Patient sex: M
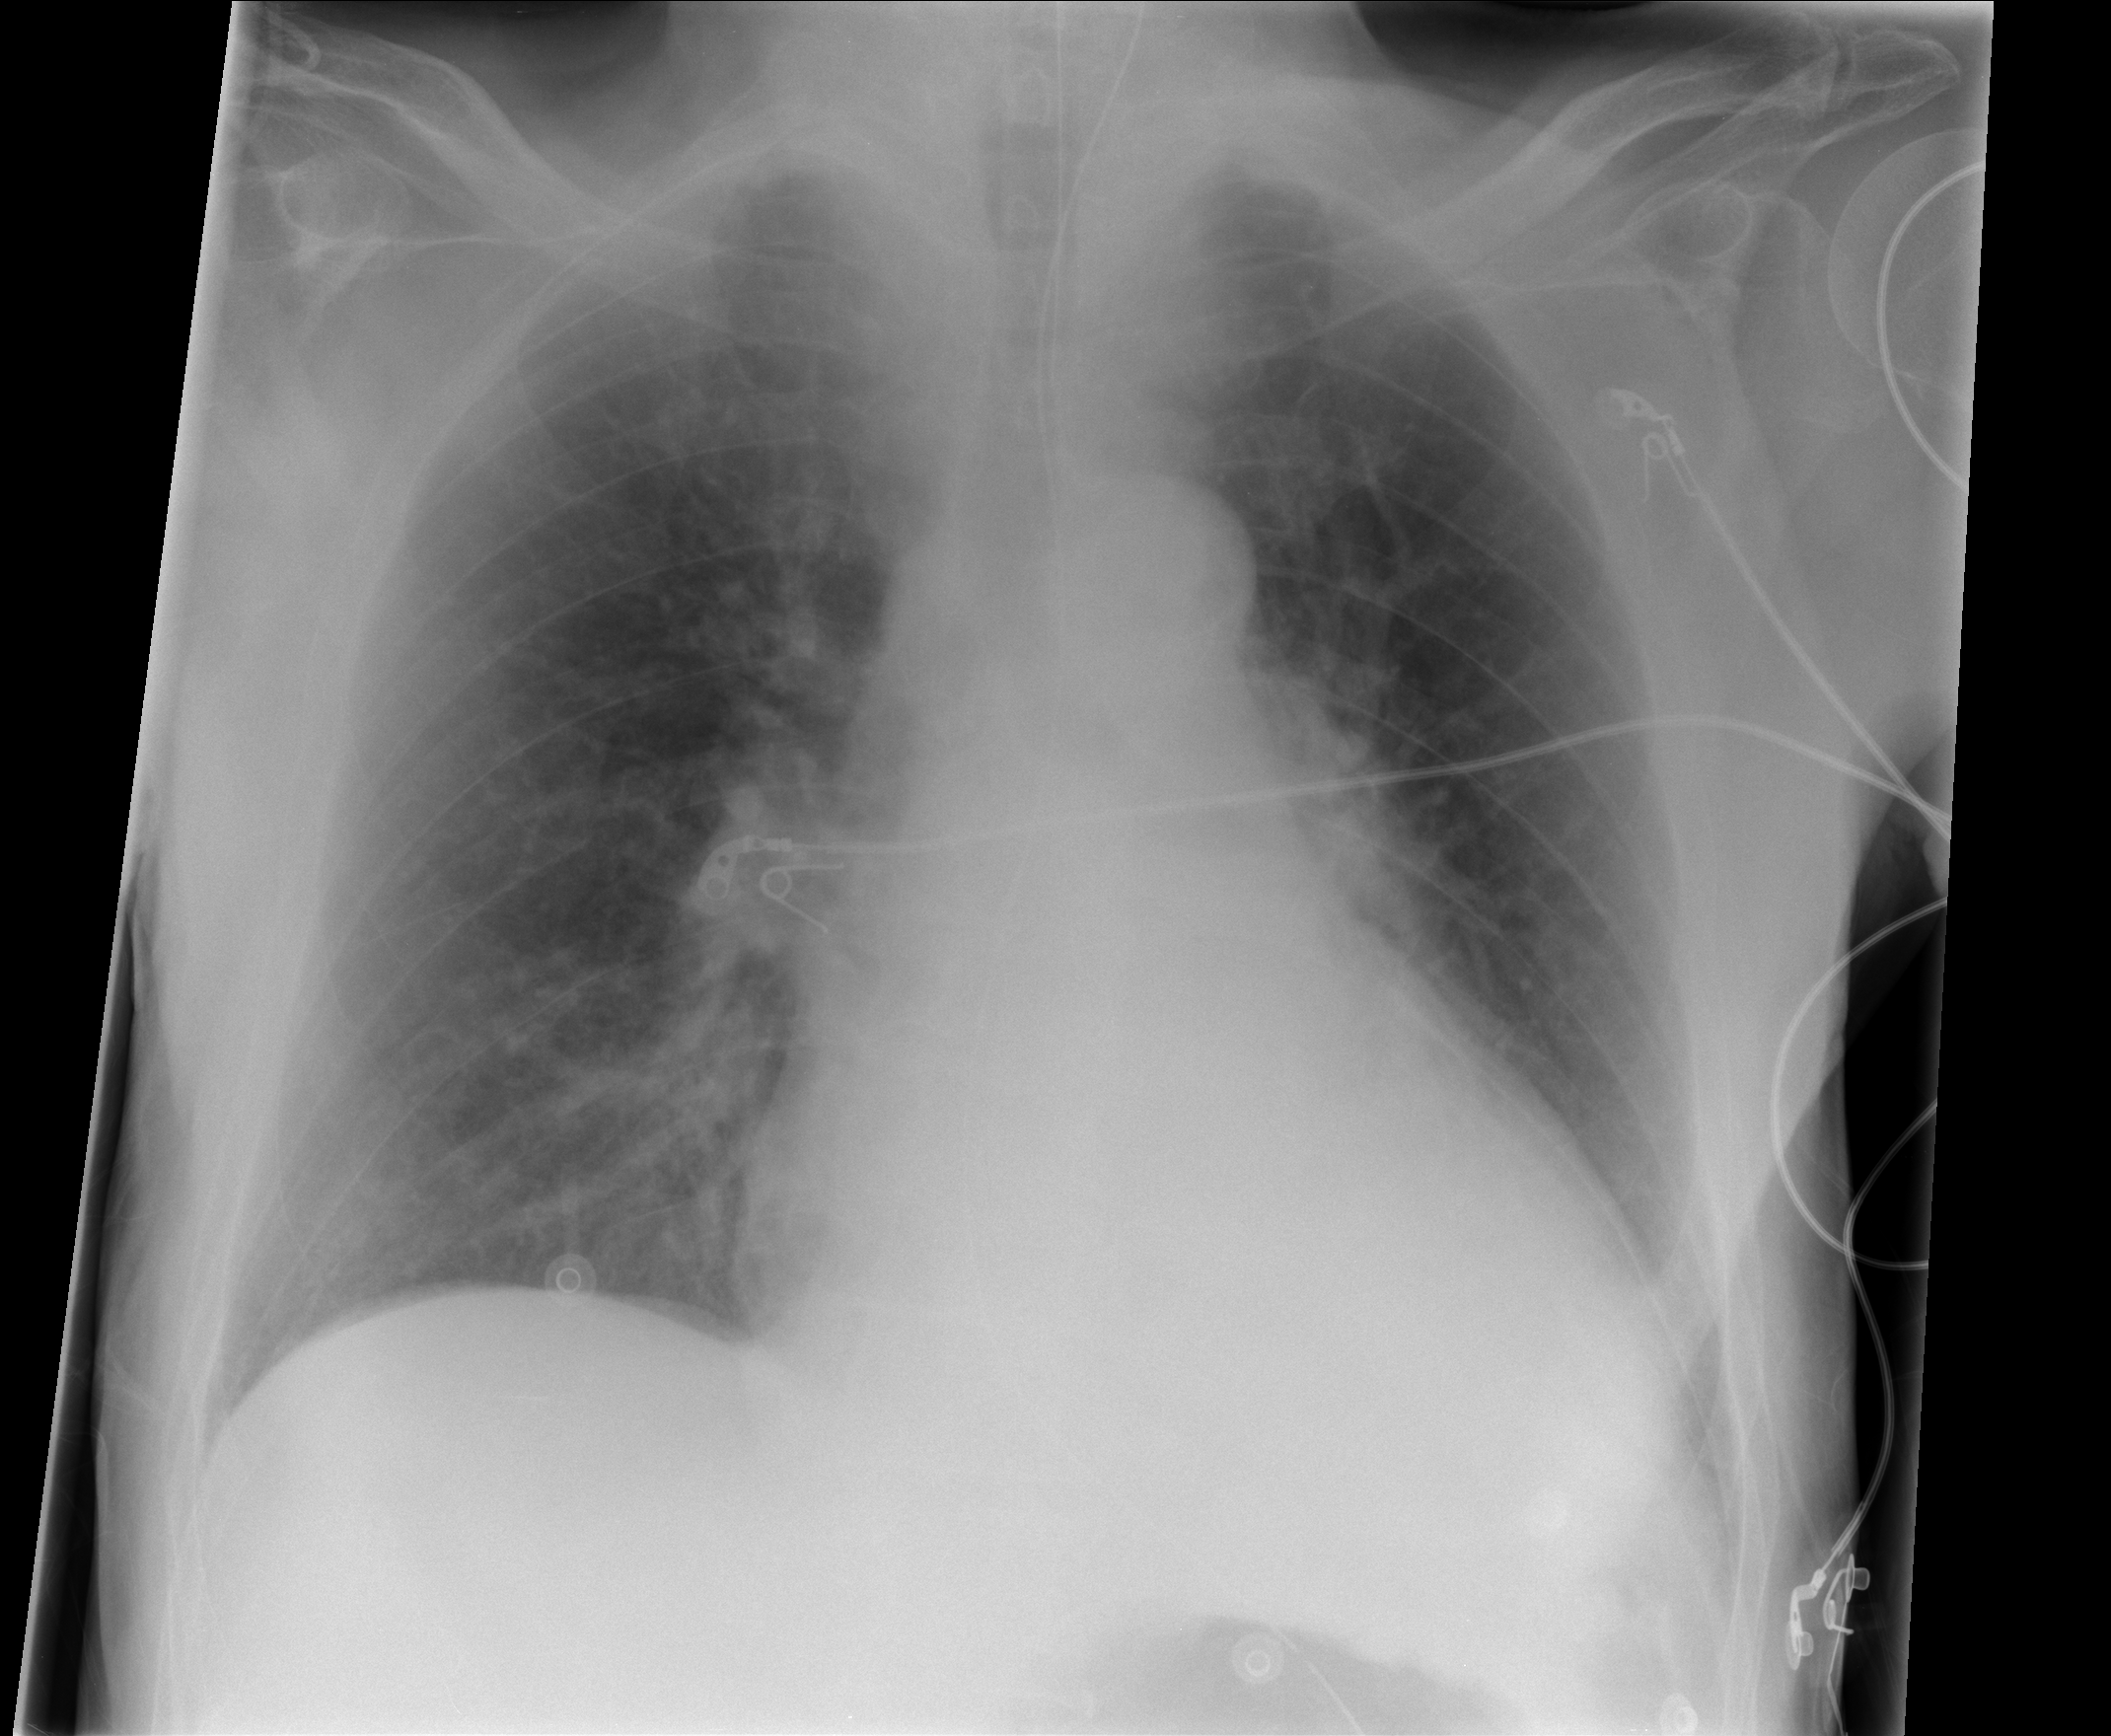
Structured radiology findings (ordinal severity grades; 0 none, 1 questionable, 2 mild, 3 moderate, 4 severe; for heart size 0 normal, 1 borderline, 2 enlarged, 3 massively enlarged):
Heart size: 1
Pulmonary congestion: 2
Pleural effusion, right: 0
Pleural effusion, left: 1
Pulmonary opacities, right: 0
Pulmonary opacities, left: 0
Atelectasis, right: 0
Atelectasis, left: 0